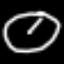
Label: clock